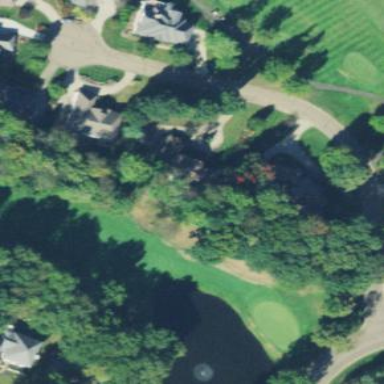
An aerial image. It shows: Golf fairway surrounded by grass.